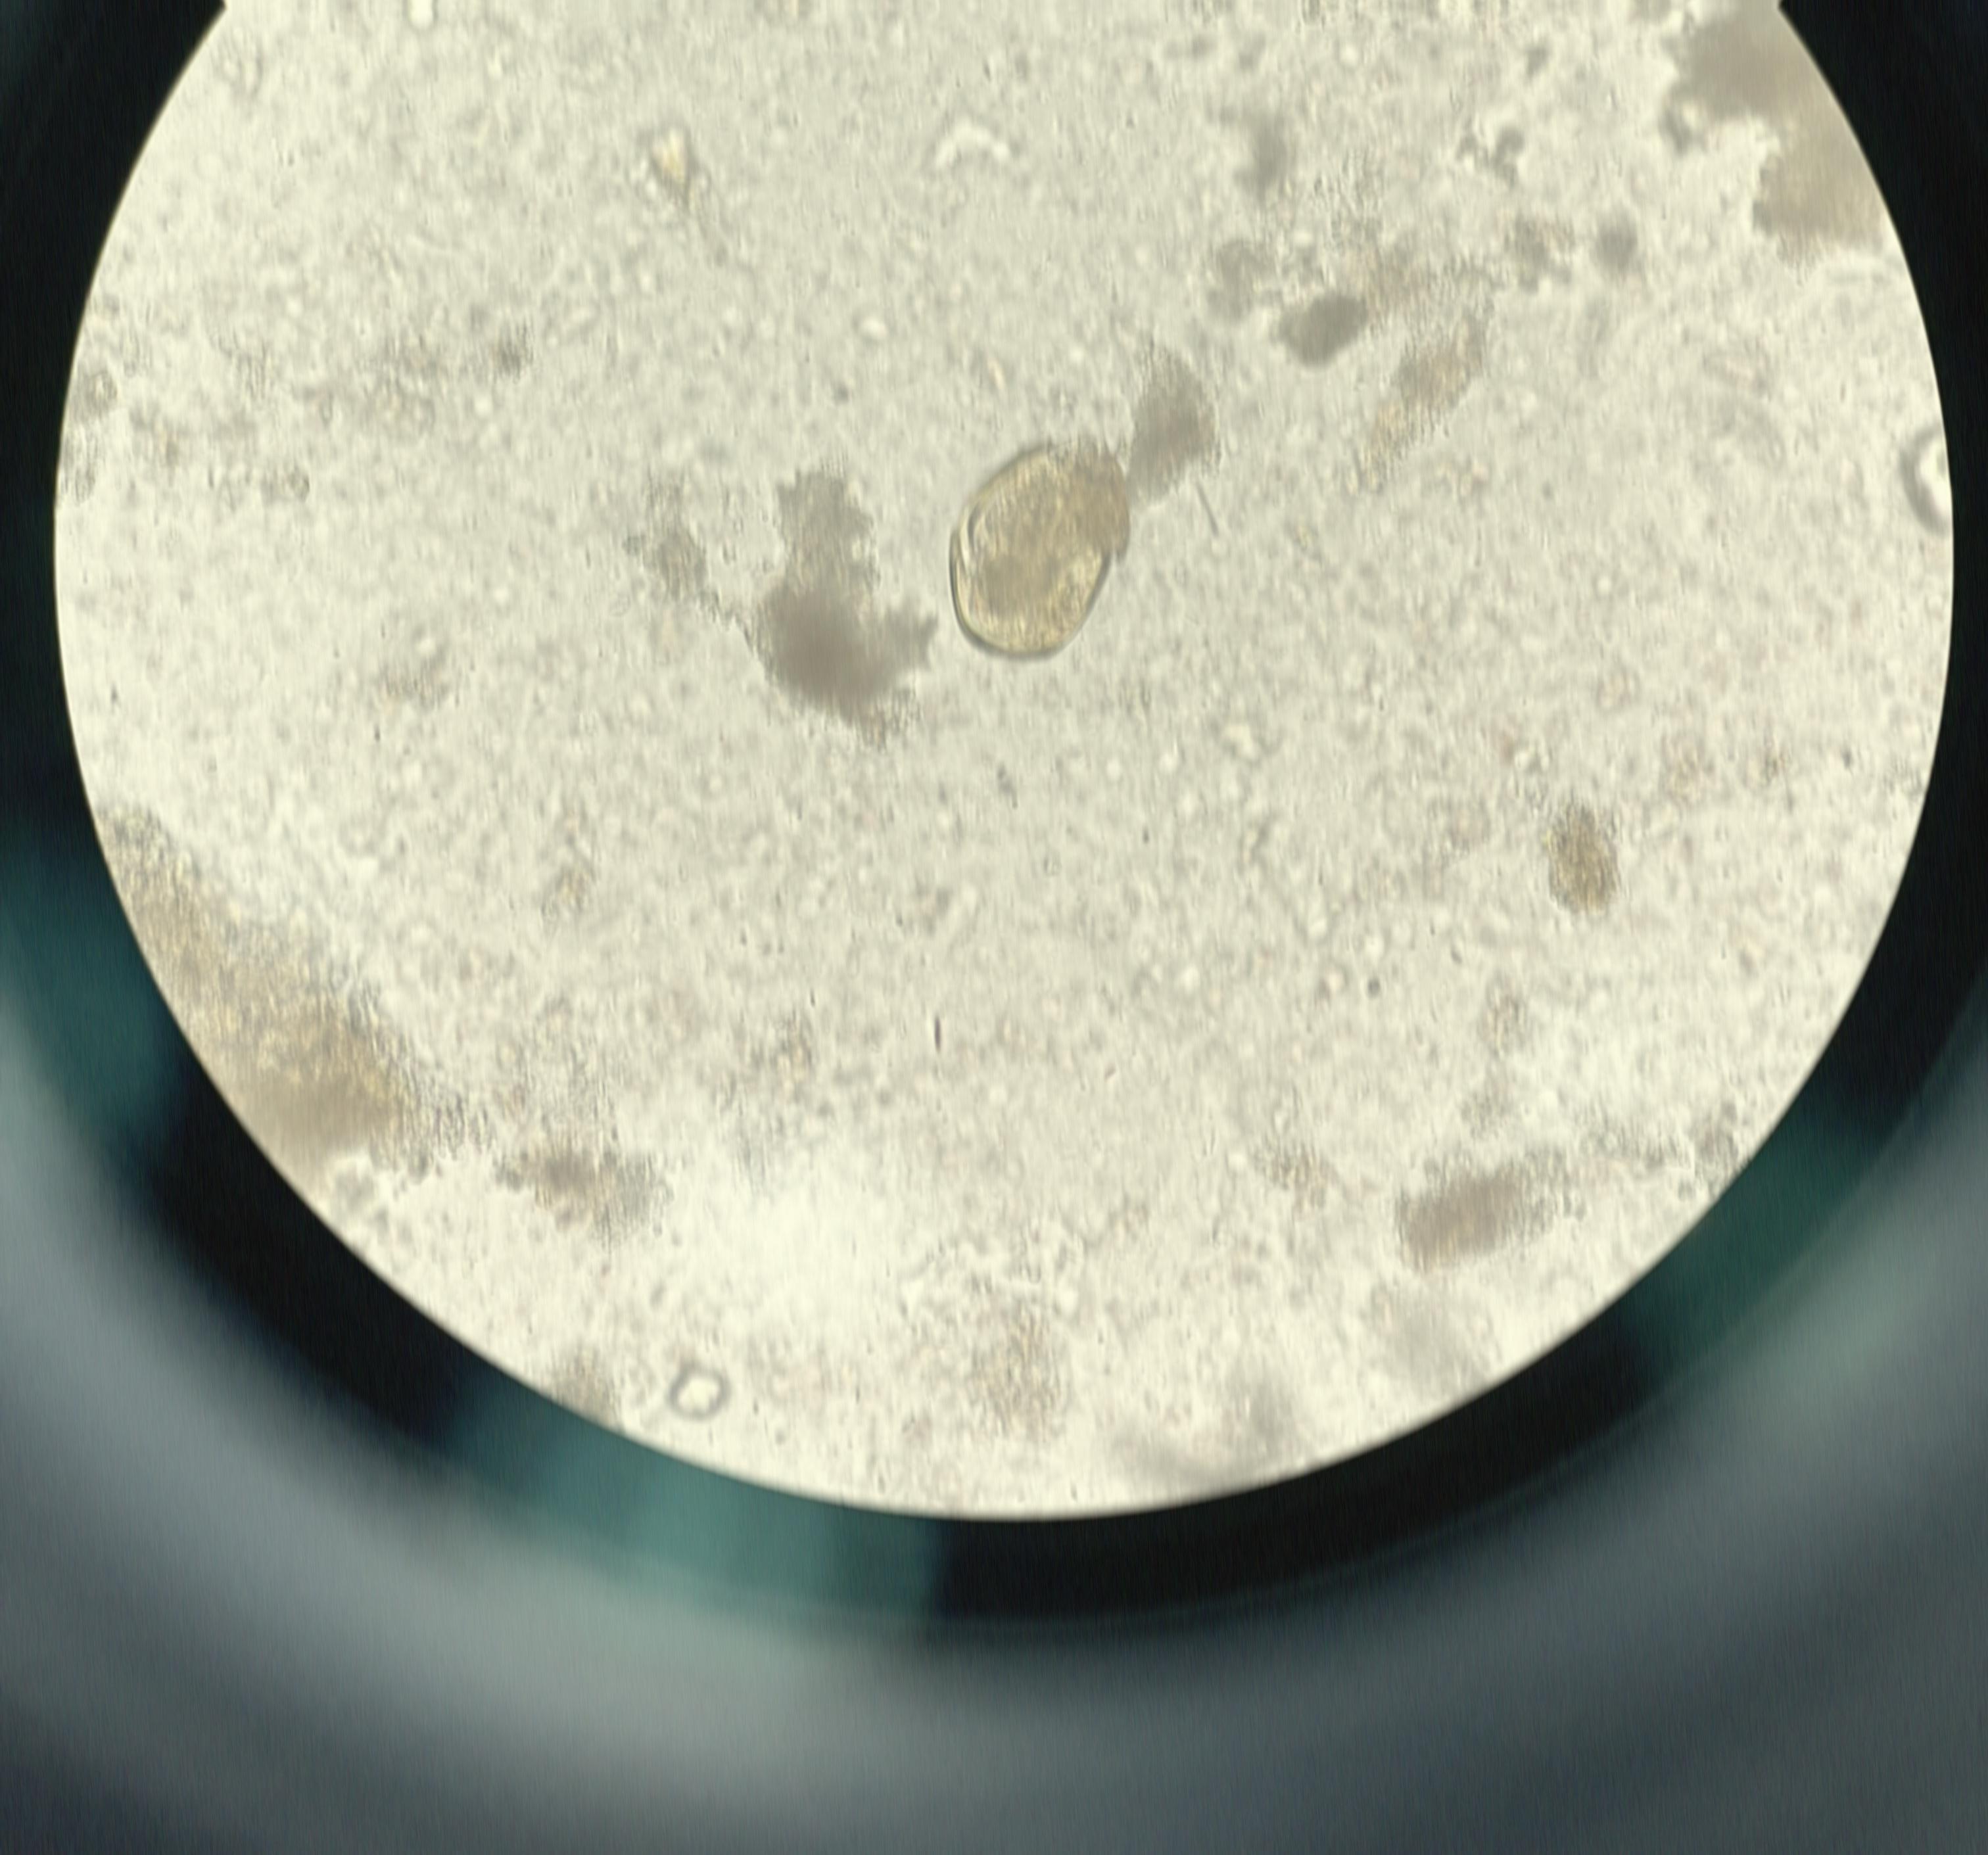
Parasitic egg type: Paragonimus spp